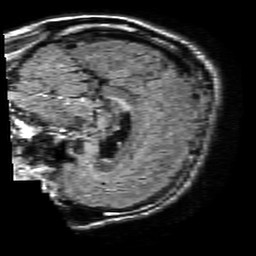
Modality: FLAIR
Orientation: sagittal
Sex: male
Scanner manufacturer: philips
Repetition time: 11 s
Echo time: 0.125 s